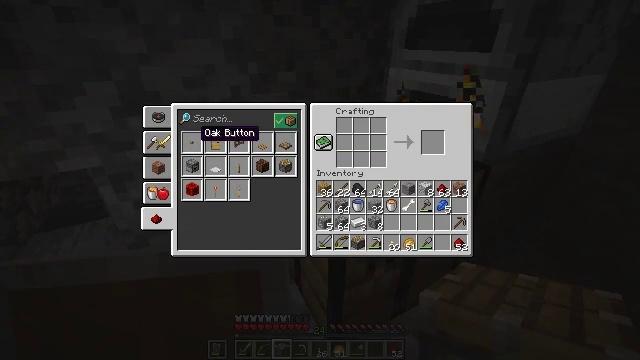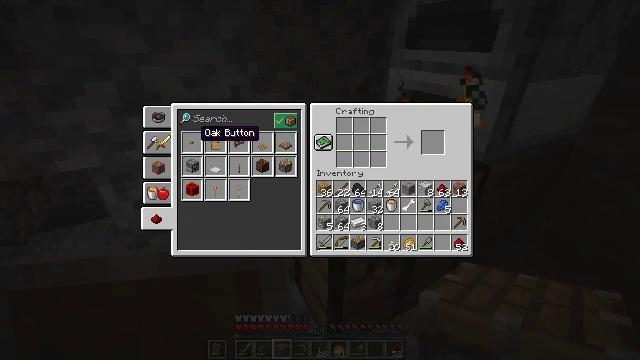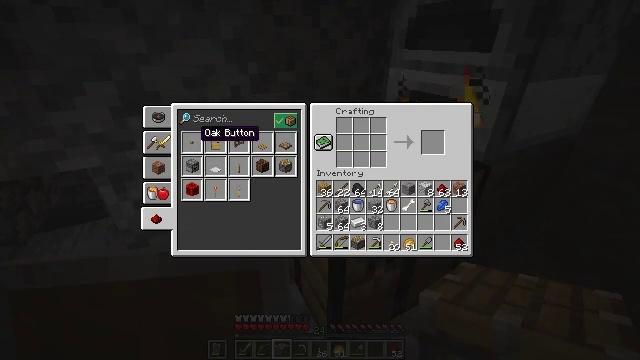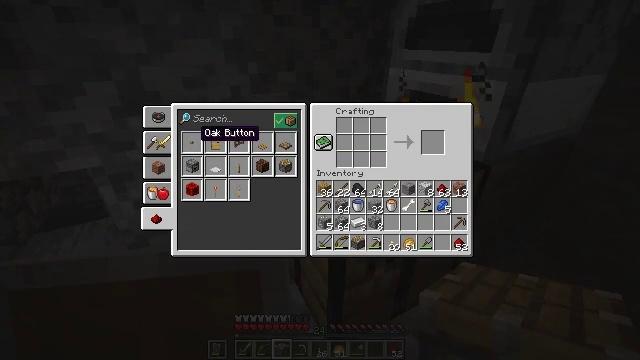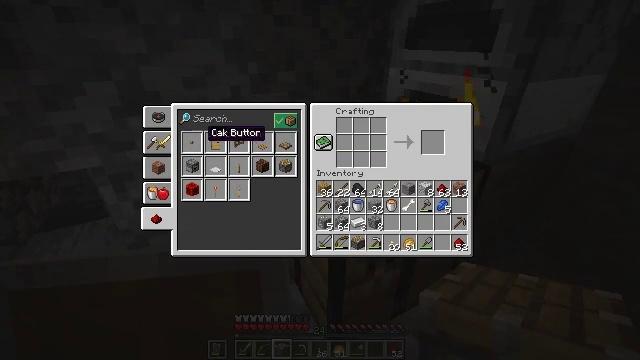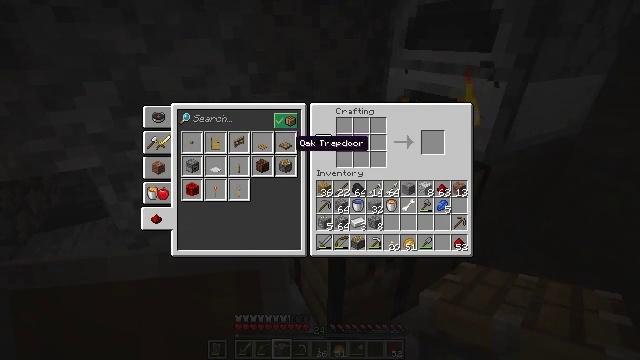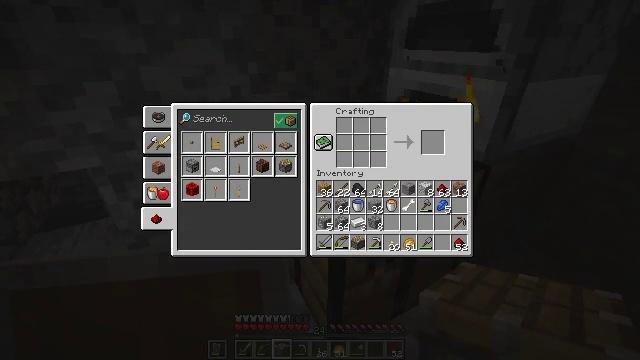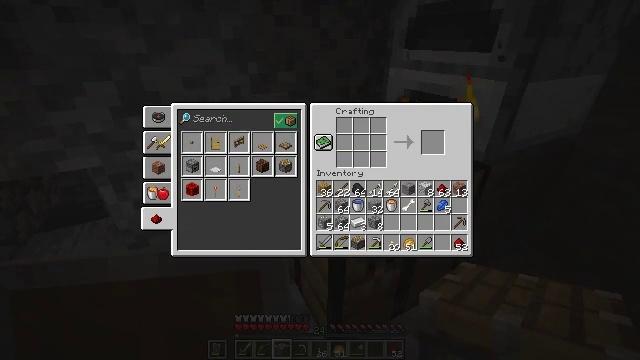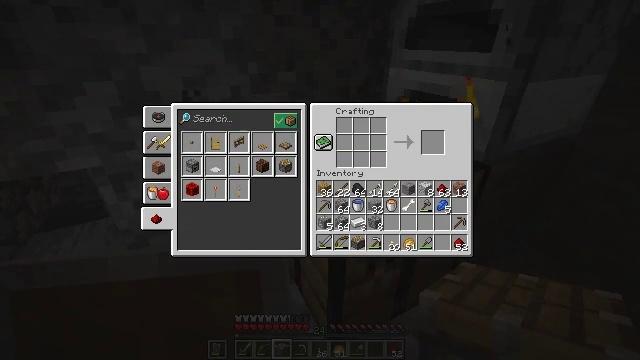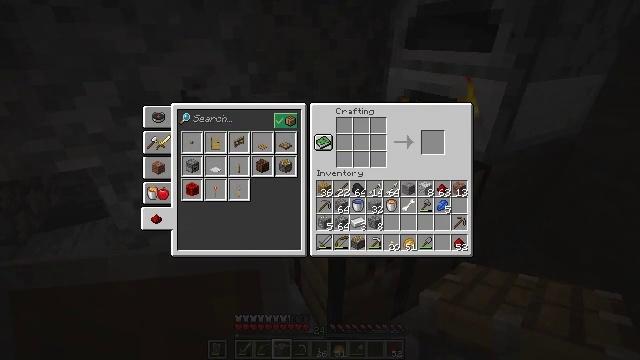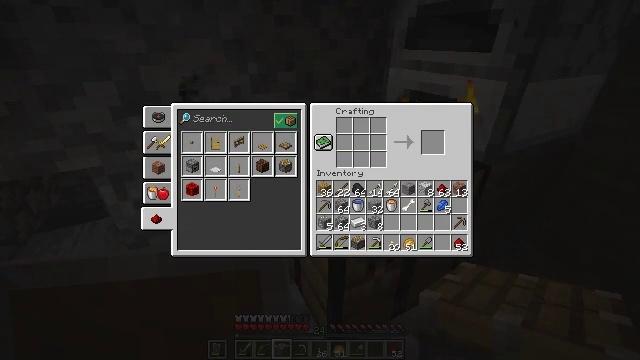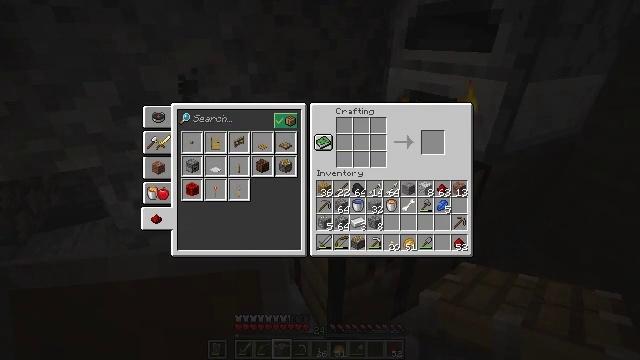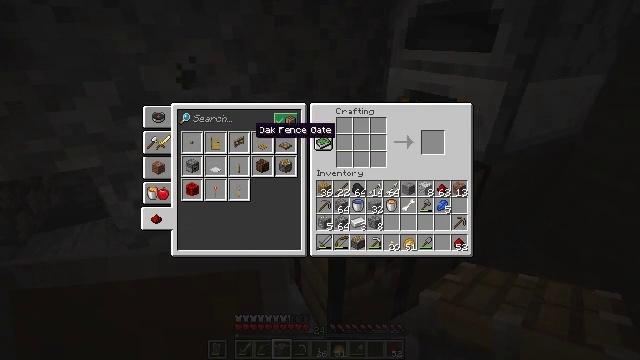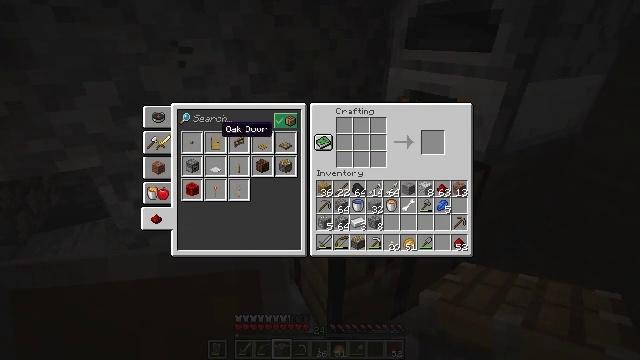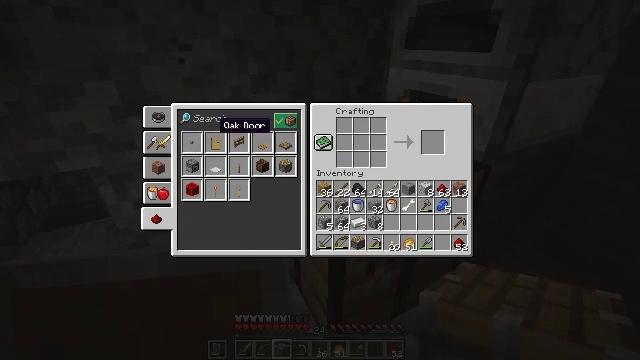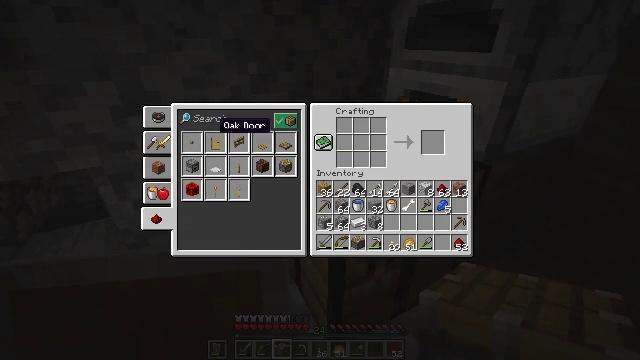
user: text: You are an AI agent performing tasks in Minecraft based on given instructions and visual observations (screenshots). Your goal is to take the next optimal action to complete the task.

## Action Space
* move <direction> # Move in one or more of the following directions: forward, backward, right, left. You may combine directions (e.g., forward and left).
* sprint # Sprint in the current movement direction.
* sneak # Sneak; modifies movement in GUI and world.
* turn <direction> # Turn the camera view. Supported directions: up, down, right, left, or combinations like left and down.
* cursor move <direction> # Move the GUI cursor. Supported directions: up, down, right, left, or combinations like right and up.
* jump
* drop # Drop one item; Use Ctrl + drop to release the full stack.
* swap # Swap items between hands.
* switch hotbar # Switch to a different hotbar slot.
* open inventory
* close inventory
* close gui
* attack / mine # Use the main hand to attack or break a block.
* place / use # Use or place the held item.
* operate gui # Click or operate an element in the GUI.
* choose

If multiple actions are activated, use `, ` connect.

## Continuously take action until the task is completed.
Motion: motion action
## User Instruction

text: Use the crafting table to create an oak button.
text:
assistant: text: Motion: use / place
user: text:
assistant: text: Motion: no_op
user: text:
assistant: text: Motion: no_op
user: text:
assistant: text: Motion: turn right
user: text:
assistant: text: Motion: turn right and down
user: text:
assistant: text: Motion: turn right and down
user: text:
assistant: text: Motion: no_op
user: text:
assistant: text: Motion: turn left
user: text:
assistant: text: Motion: turn up
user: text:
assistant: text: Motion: no_op
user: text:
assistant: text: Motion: no_op
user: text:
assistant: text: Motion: turn left
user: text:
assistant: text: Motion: turn left
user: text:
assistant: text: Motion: no_op
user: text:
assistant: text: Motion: no_op
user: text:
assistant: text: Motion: no_op
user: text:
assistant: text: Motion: turn right
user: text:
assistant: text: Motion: turn right
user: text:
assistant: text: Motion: turn right
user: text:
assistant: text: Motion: turn right and down
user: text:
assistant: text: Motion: turn right and down
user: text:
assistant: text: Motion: no_op
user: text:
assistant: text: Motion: turn left
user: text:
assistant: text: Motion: turn left and up
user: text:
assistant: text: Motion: turn up
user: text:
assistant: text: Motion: no_op
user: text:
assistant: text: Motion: no_op
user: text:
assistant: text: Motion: no_op
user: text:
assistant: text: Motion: no_op
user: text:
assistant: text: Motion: no_op